Current action and preconditions to check: trajectory_clear

Your task: For each precondition in the list above, predict whether it will hold at this action.

Consider the current scene as observed from the mobile robot's camera, and analyze the predicted future states of all dynamic agents (e.g., people, animals, vehicles, or any moving entities) within the NEXT SECOND.

IMPORTANT: Only answer "very likely" if you are absolutely certain—based on strong, clear evidence—that a dynamic agent will violate the precondition in the predicted future state. Do NOT answer "very likely" for unlikely, ambiguous, or low-probability risks.

Ask yourself for each precondition: Is there a high probability, with clear and convincing evidence, that the predicted future states of any dynamic agent will interfere with the predicted future state of the currently executing action within the NEXT SECOND, causing that precondition to fail?

Assess the risk level based on these predictions. Use "likely" or "very likely" if motions create a clear risk of interference.

Use "neutral" or "improbable" if agents are nearby but their predicted paths are clearly diverging or non-conflicting.

Failure Risk Categories: "very improbable", "improbable", "neutral", "likely", "very likely"

Answer Format: Output ONLY the probability_of_failure value from these categories: "very improbable", "improbable", "neutral", "likely", "very likely"

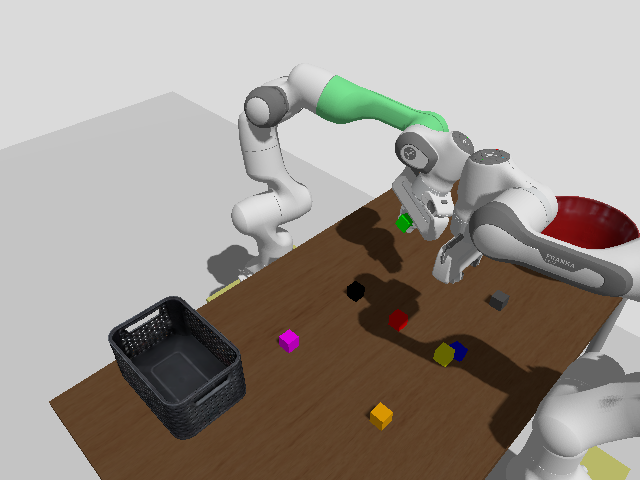

Answer: improbable